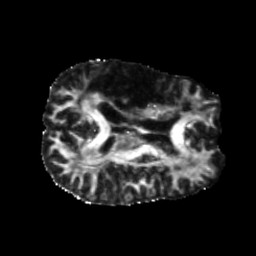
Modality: FA
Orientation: axial
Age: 58
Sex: male
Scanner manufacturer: siemens
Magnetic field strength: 3 T
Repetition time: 5.25 s
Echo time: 0.08 s